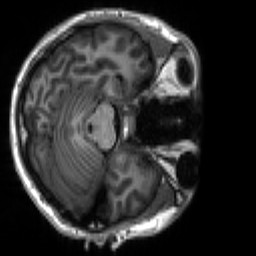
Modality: T1w
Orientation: axial
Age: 19
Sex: male
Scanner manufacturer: siemens
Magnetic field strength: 3 T
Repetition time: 2.3 s
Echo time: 0.00266 s